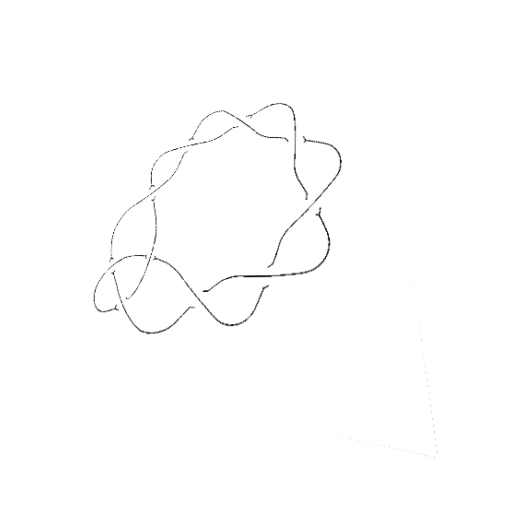
Crossing number: 10